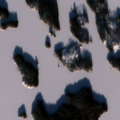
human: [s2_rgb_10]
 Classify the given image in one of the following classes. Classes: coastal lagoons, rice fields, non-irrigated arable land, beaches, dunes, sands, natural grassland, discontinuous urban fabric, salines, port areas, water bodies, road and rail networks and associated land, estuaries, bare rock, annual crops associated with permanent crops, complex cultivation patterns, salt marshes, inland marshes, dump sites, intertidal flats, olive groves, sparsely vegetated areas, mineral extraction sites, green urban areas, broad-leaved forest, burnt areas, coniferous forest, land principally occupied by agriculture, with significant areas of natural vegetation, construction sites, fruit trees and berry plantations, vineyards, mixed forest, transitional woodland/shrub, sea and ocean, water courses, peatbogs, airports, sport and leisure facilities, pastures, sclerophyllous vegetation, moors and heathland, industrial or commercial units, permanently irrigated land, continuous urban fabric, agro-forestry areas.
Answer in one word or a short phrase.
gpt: coniferous forest, mixed forest, water bodies